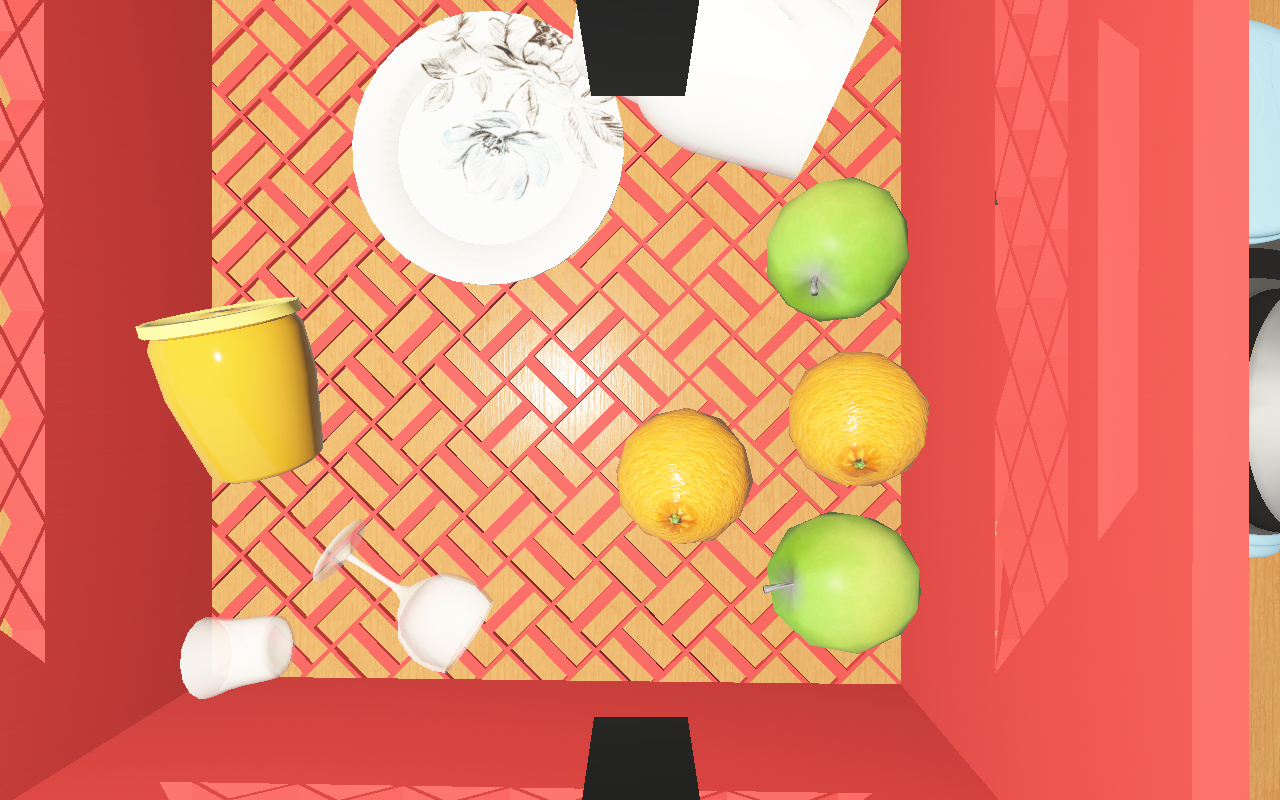
Objects in the scene:
apple
orange
plate
glass
jam jar
cereal box